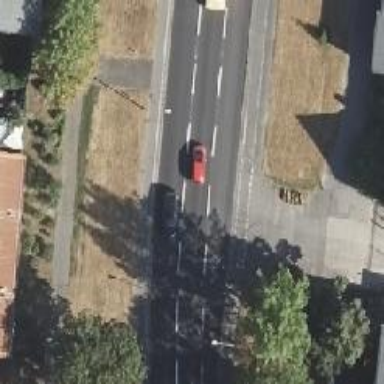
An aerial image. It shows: Asphalt road with separate sidewalk and cycle track. The road is primary highway.